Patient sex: M
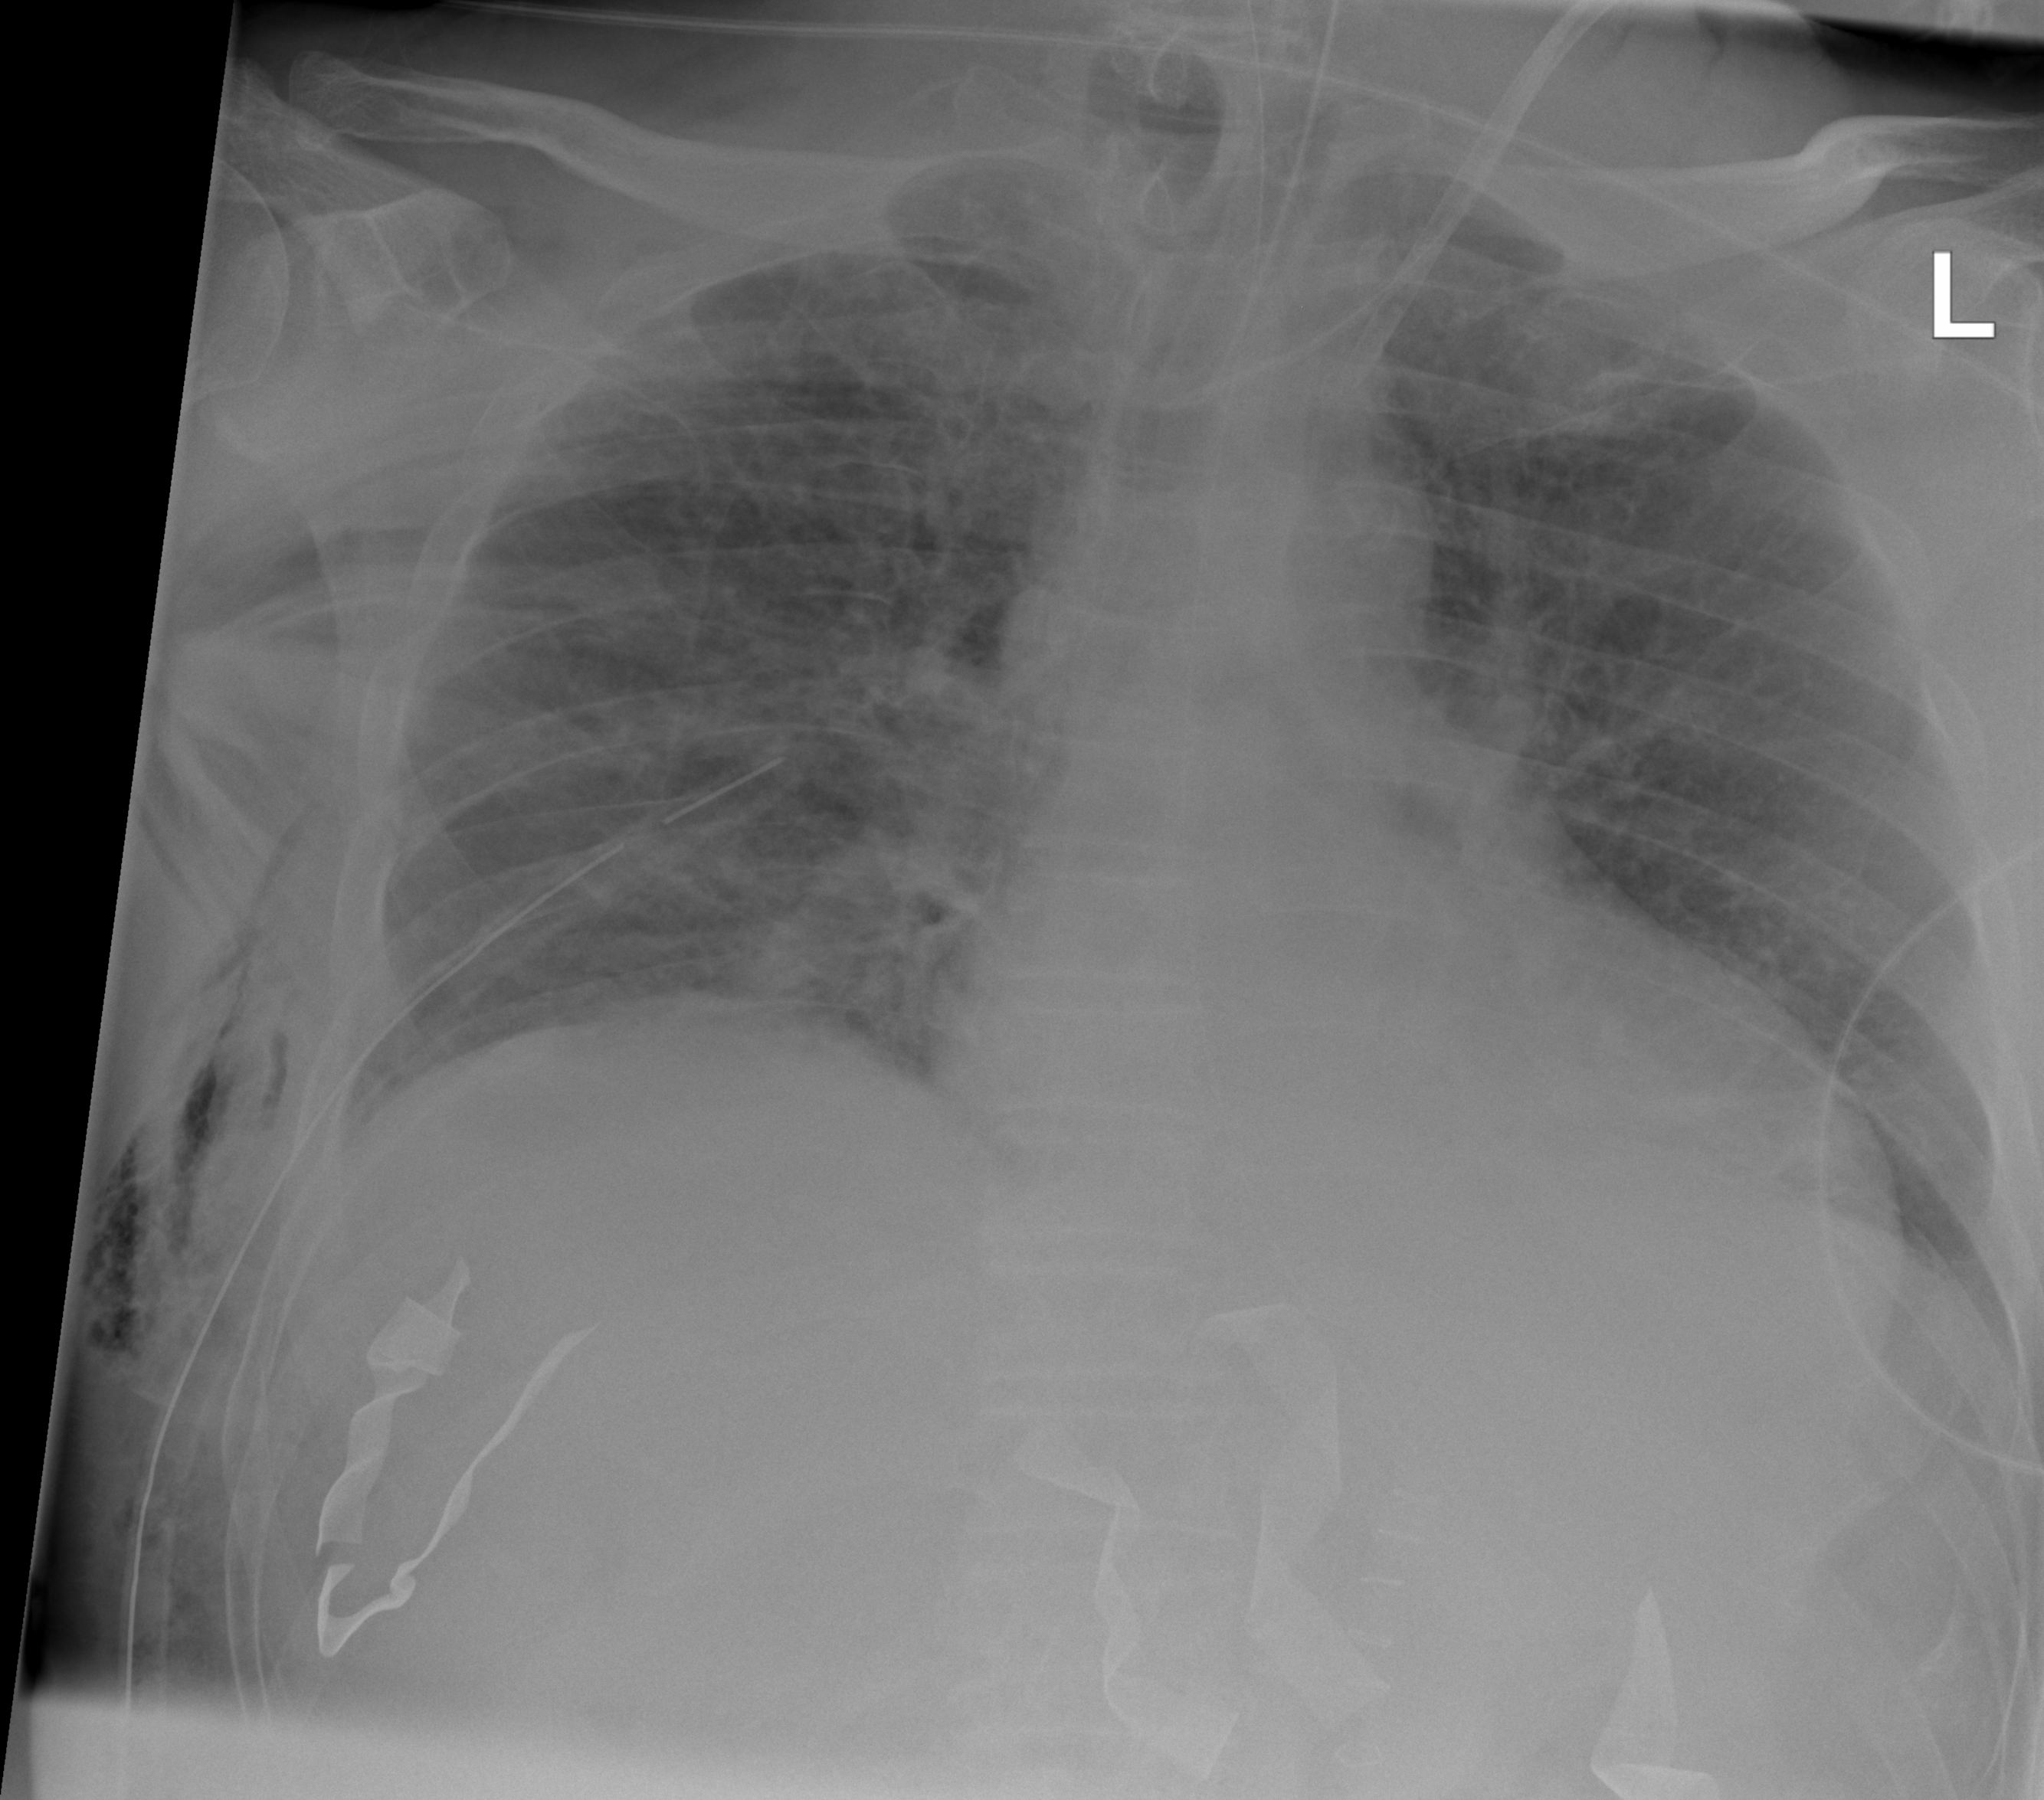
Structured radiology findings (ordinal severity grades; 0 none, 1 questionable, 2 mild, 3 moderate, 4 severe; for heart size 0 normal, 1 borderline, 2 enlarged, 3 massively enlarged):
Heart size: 0
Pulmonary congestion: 2
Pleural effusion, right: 0
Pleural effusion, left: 0
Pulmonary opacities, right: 0
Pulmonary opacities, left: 0
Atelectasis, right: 0
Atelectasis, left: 0